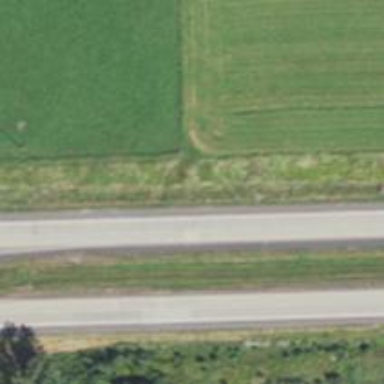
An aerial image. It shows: This image shows trunk highway that functions as expressway.